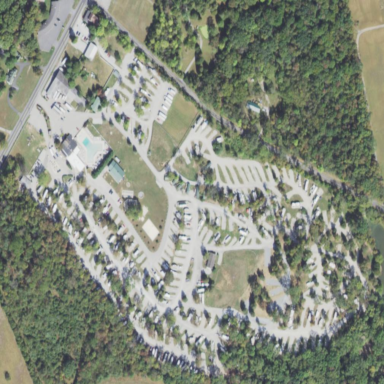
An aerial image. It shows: Caravan site for tourism.